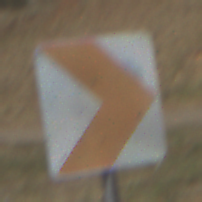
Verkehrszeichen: RichtungstafelnInKurvenKleinLinks
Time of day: Midday
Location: Outdoor (RoadRail)
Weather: Clear
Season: Summer
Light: Natural